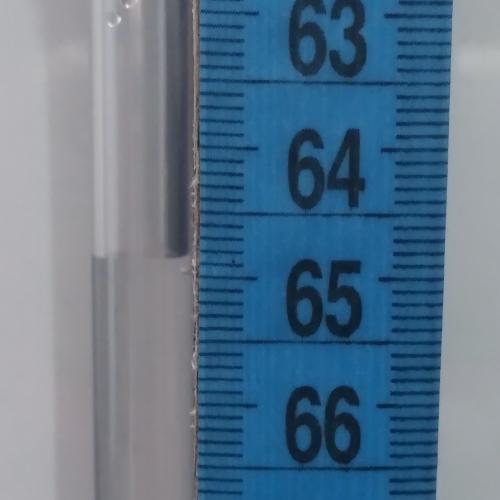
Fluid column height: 64.9 cm